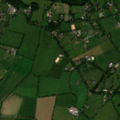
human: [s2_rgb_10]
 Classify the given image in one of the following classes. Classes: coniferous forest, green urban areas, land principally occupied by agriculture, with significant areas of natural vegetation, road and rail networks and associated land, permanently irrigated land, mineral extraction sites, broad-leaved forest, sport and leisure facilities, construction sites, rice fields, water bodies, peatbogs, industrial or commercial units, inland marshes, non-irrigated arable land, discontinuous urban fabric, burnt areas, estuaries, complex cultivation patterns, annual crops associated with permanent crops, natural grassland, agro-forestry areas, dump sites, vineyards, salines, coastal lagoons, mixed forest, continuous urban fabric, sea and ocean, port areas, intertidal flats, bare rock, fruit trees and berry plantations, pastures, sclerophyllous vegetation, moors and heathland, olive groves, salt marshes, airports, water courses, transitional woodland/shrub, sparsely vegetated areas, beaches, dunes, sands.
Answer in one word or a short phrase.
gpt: sport and leisure facilities, pastures